Aerial crown-view tile of a tropical tree (Barro Colorado Island, Panama), acquired 20240716:
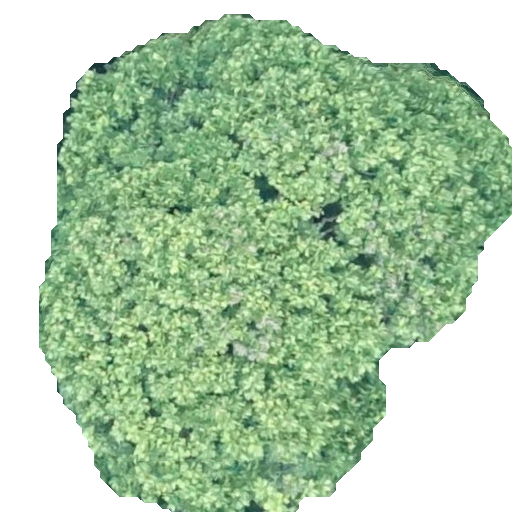
Species: Dipteryx oleifera
GBIF accepted scientific name: Dipteryx oleifera
Crown area: 272.456 m²